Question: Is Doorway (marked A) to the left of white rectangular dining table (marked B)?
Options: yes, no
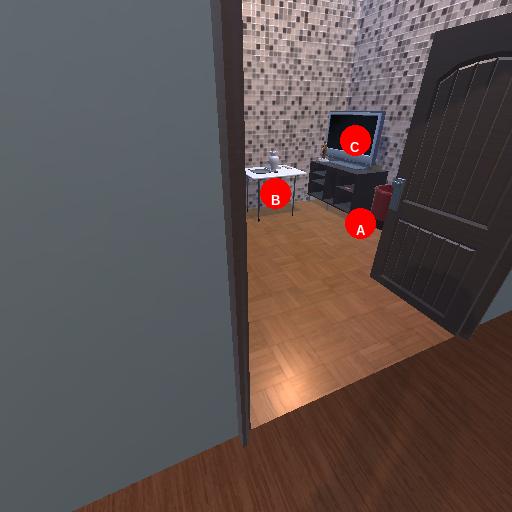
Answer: yes